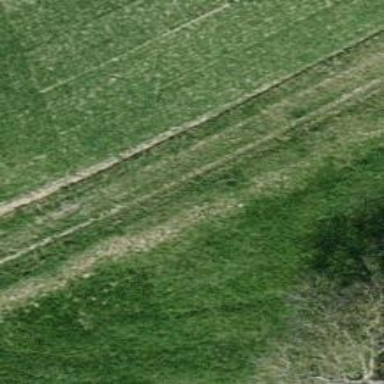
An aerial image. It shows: Path covered with grass.